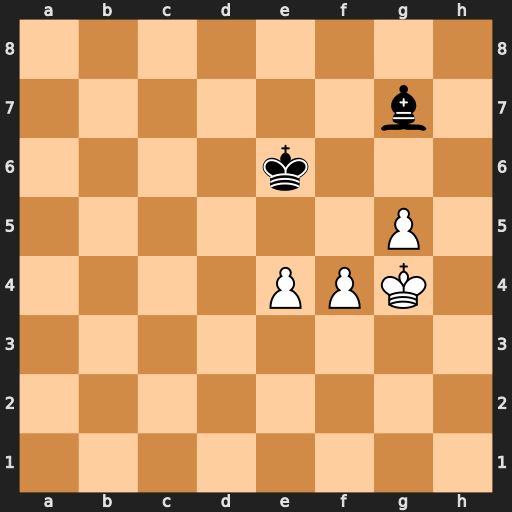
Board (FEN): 8/6b1/4k3/6P1/4PPK1/8/8/8
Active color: w
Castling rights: -
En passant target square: -
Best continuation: Kh5 Bf8 Kg6